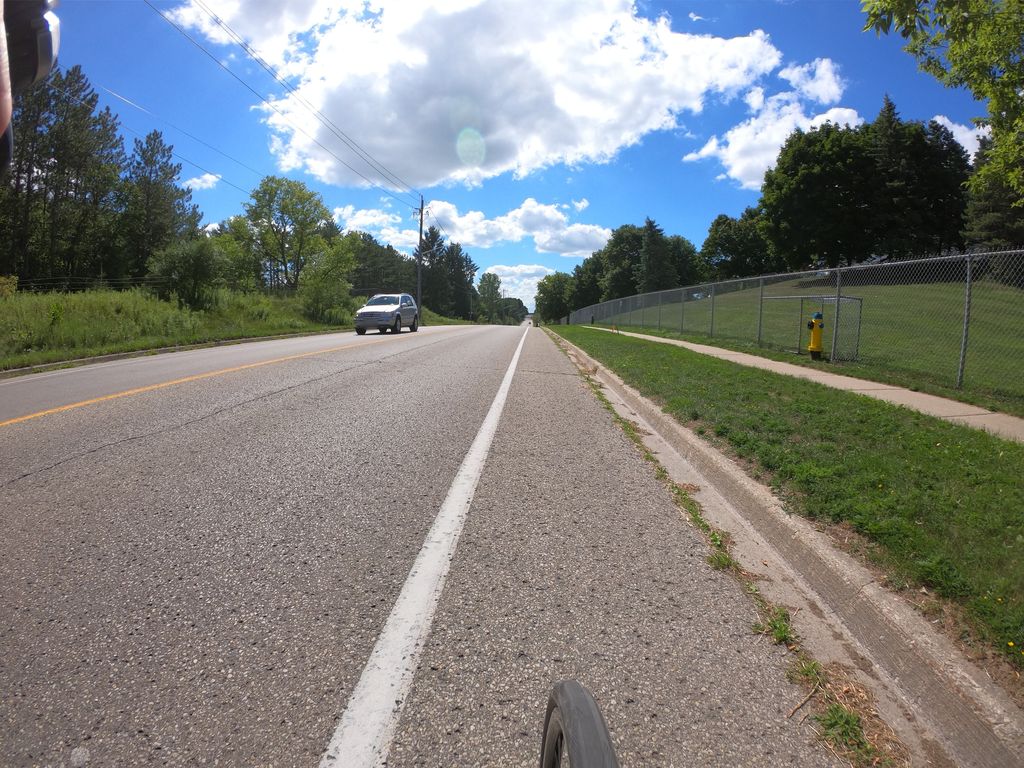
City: kitchener-waterloo